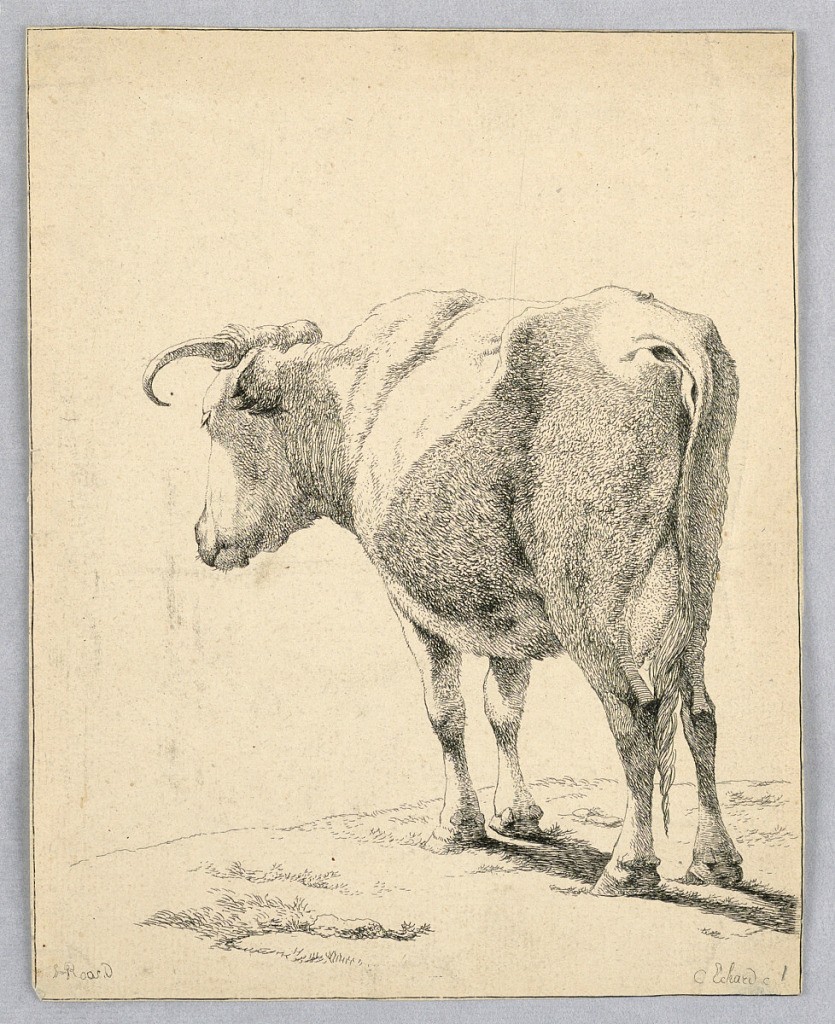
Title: Cow
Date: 1700–1850
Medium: Etching or engraving on paper
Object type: Print
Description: Foreshortened cow seen from rear.